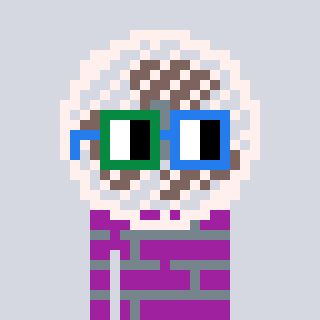
a pixel art character with square green and blue glasses, a fan-shaped head and a magenta-colored body on a cool background